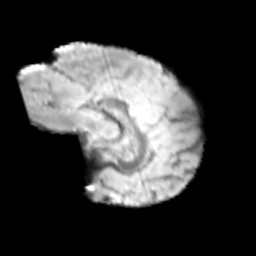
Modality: T2w
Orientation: sagittal
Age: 10
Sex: male
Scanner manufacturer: siemens
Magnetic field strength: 3 T
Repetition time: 3.8 s
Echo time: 0.07 s